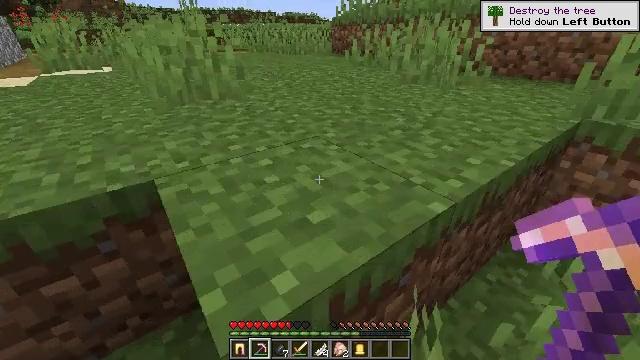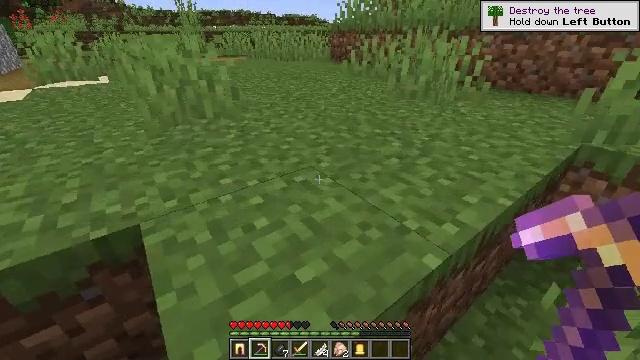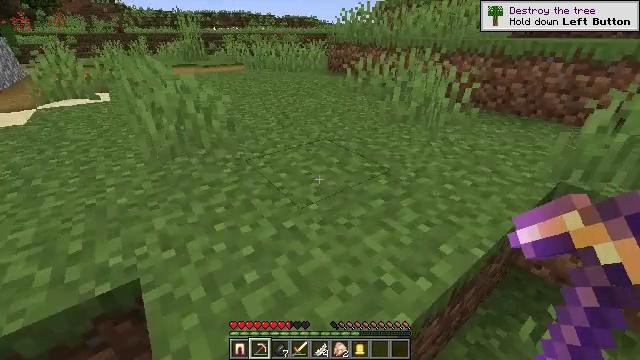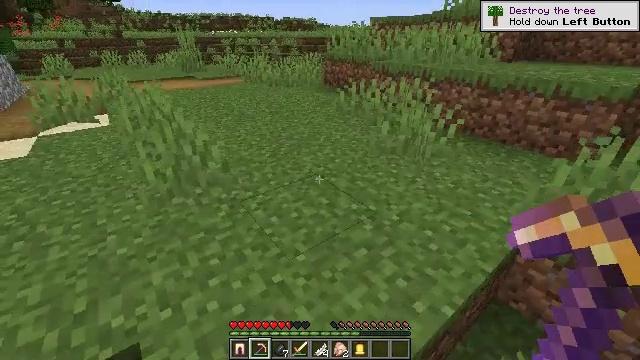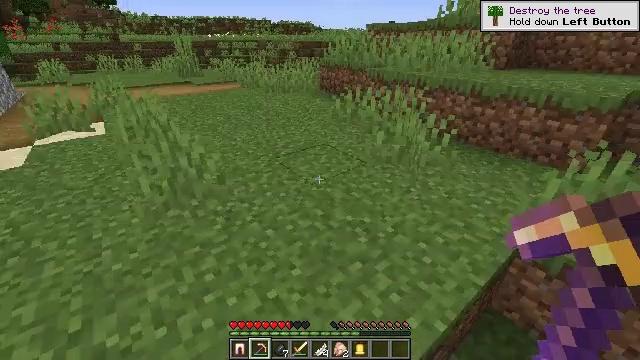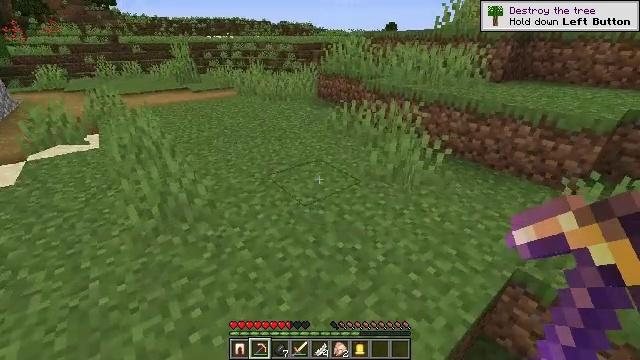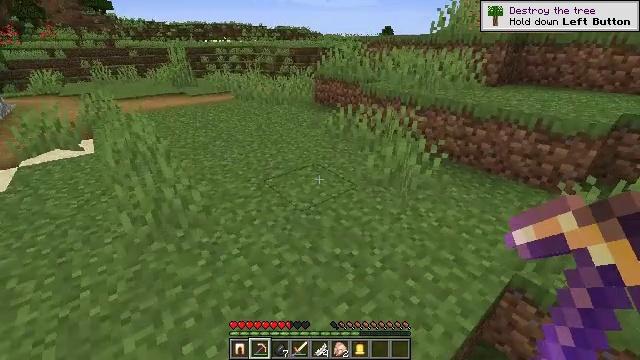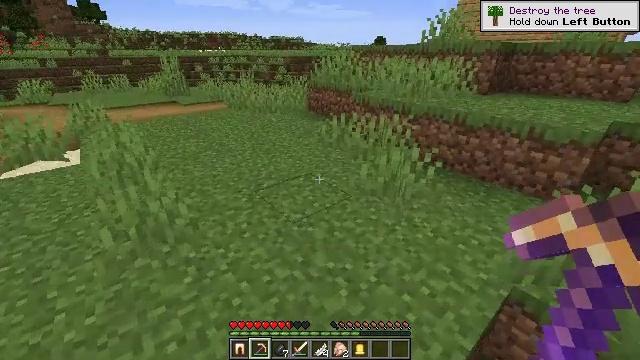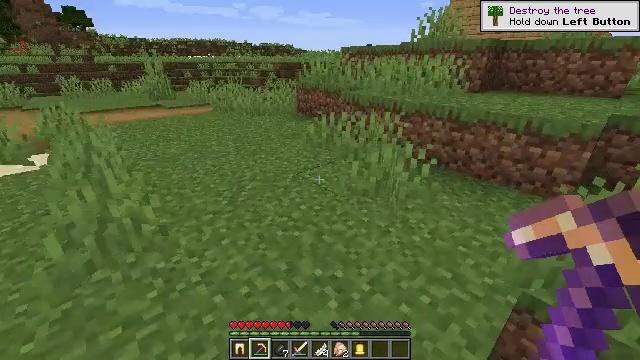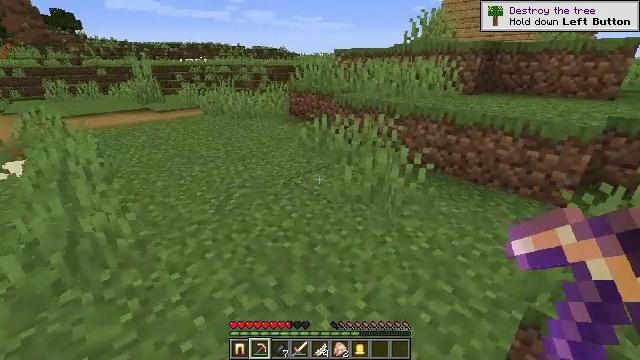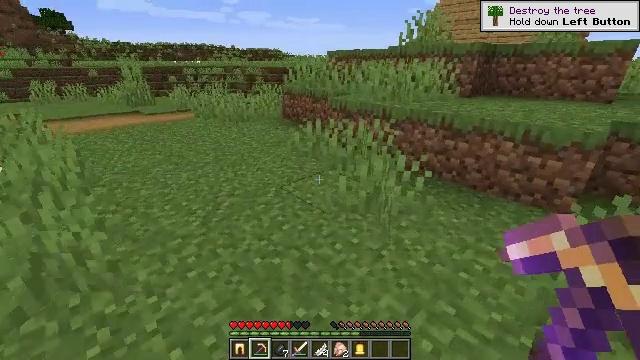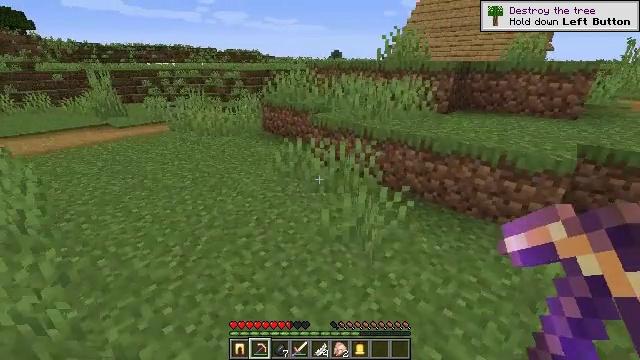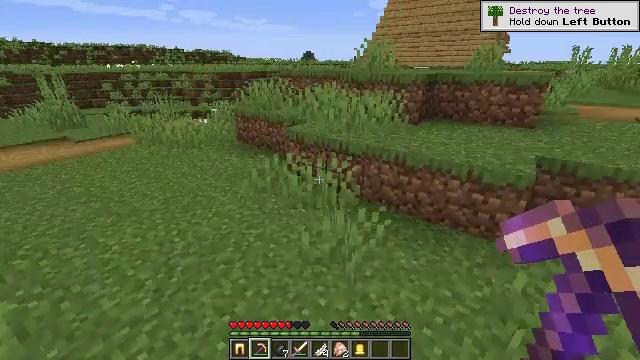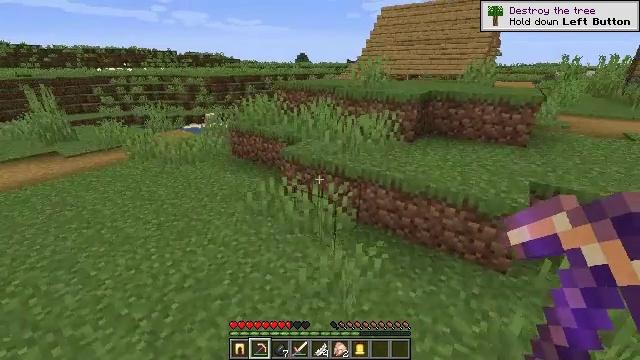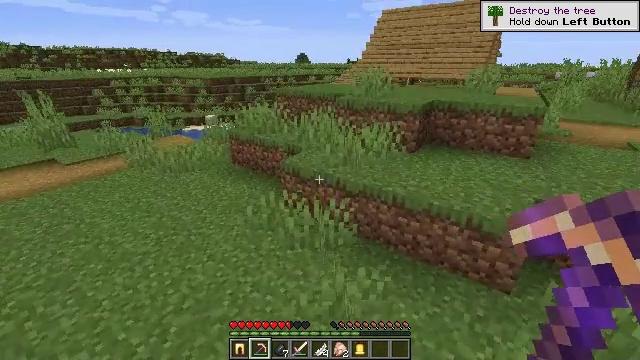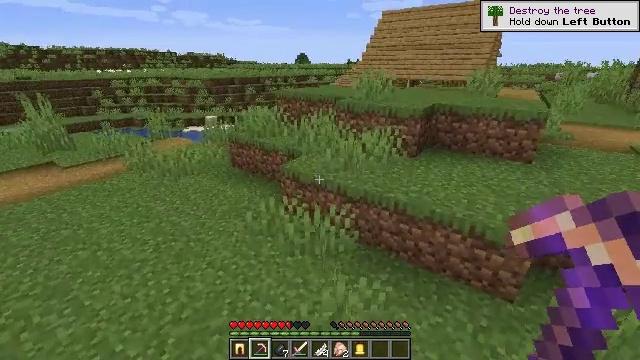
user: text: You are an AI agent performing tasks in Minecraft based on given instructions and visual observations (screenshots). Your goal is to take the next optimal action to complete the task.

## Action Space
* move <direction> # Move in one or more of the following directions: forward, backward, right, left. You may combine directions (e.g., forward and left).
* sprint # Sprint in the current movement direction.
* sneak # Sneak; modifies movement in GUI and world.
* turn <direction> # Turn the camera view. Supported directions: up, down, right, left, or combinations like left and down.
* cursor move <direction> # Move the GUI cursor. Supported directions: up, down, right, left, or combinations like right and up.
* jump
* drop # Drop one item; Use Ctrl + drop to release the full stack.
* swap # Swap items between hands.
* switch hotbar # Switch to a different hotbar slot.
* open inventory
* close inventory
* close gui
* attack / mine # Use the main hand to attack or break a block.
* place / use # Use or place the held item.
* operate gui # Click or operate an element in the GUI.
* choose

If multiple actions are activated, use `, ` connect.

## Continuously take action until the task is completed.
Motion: motion action
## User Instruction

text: Mine the yellow bed to pick it up.
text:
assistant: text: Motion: move forward, jump
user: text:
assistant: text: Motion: move forward, jump
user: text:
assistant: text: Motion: move forward, jump
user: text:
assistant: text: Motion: move forward, jump
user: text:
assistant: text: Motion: move forward, jump
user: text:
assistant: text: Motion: move forward, jump
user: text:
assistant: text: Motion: move forward, turn right and up, jump
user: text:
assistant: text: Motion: move forward, turn right and up, jump
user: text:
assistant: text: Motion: move forward, turn right, jump
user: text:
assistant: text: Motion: move forward, turn right, jump
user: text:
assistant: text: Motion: move forward, turn right, jump
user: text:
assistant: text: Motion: move forward, turn right
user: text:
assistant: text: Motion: move forward, turn right
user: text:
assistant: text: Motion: move forward
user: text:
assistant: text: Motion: move forward
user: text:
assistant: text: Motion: move forward
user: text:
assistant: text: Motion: move forward
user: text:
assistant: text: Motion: move forward
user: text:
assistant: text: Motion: move forward
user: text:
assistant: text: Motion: move forward
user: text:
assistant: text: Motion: move forward, turn down
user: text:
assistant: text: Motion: move forward
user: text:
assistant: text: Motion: move forward
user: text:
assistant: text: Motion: move forward, turn down
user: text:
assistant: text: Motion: move forward
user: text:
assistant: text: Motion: move forward
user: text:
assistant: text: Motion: move forward
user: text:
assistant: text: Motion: move forward
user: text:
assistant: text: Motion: move forward
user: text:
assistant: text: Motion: move forward